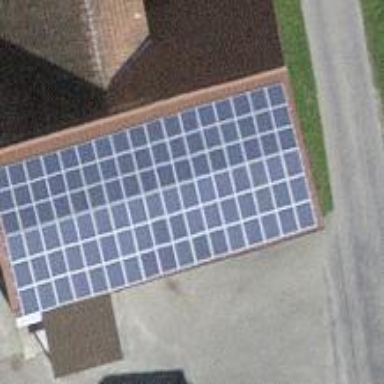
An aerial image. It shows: Solar power generator with photovoltaic panels.